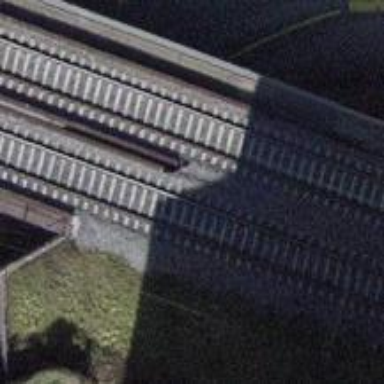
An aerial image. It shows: Bridge with electrified rail tracks and contact line.